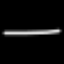
Label: line